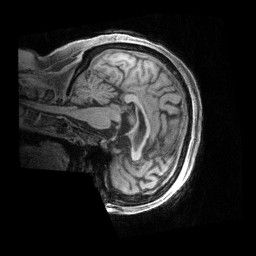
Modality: T1w
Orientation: sagittal
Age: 51
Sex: female
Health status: ill
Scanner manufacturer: siemens
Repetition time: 2.4 s
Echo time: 0.00231 s